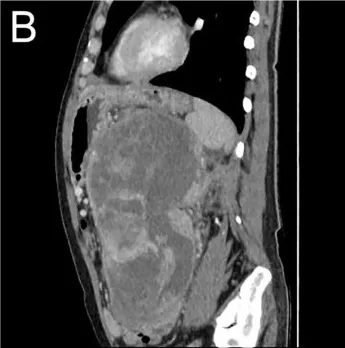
Postoperative contrast-enhanced CT images showed recurrence of MLS. Sagittal. Images obtained from the venous phase showed moderate inhomogeneous enhancement of the recurrent tumor in the abdominal cavity with compression and displacement of adjacent organs.
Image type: radiology (ct)